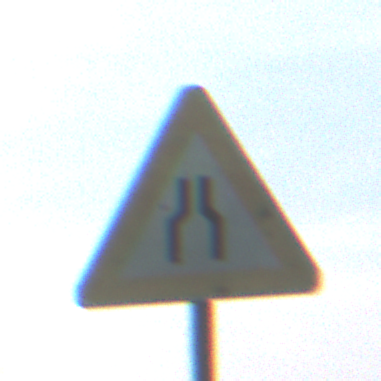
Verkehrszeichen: VerengteFahrbahn
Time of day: SunriseSunset
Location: Outdoor (Nature)
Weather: PartlyCloudy
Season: NotSpecified
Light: Natural